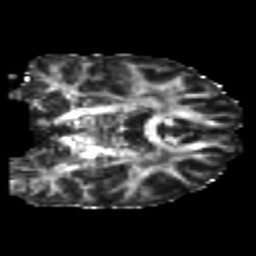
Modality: FA
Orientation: coronal
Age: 21
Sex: male
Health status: healthy
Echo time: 0.074 s